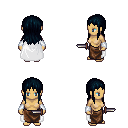
a pixel art fantasy rpg character, female body template, human, tanned skin, white cape, robe skirt, raven unkempt hairstyle, white cloth bracers, dagger, four views (front, back, left, right), 2x2 character sprite sheet, small pixel art, hard edges, no anti-aliasing